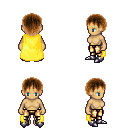
a pixel art fantasy rpg character, female body template, human, tanned skin, yellow cape, gold greaves, brown plain hairstyle, metal boots, four views (front, back, left, right), 2x2 character sprite sheet, small pixel art, hard edges, no anti-aliasing